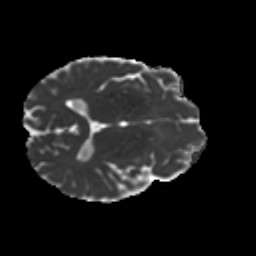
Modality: MD
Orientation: axial
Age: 64
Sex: female
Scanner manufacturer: ge
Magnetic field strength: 3 T
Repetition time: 7.8 s
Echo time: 0.0606 s